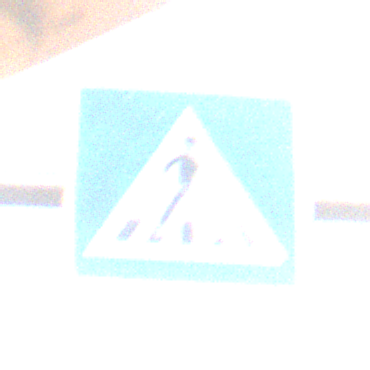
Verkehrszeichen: FussgaengerueberwegLinks
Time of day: SunriseSunset
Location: Roofed (Suburban)
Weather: Clear
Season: NotSpecified
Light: Natural